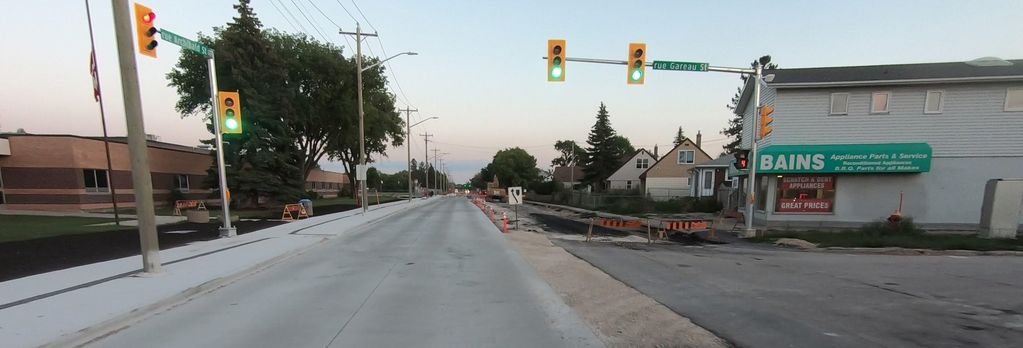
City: winnipeg